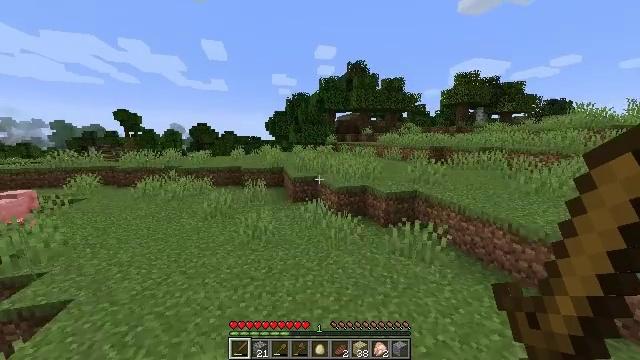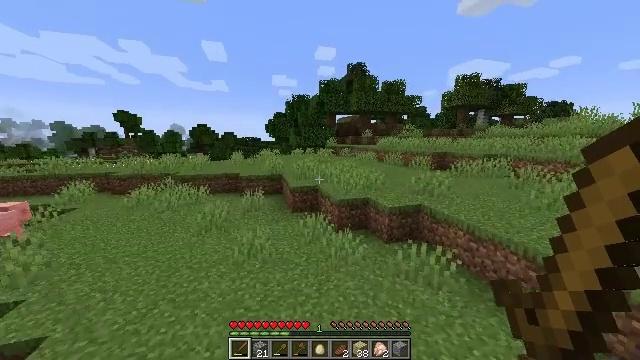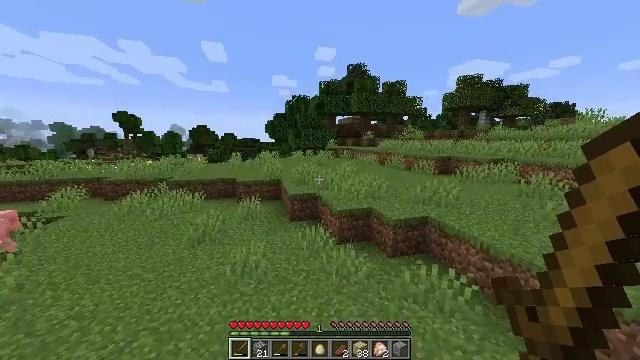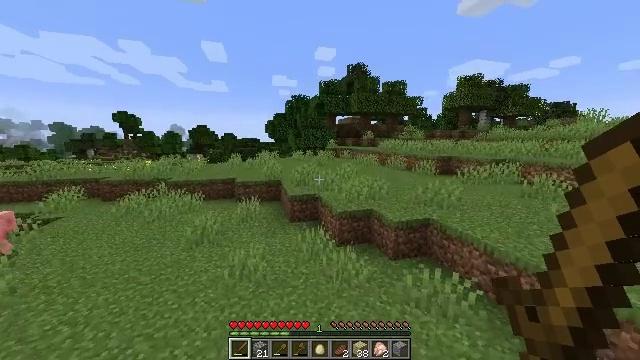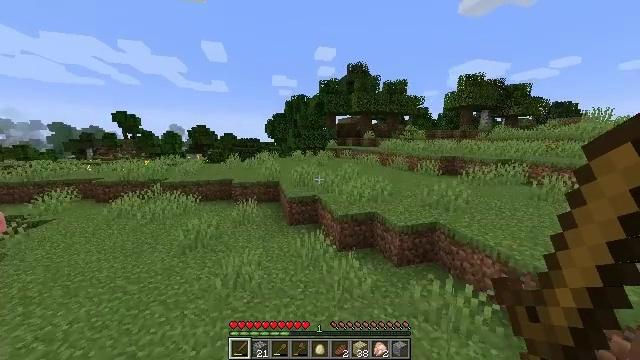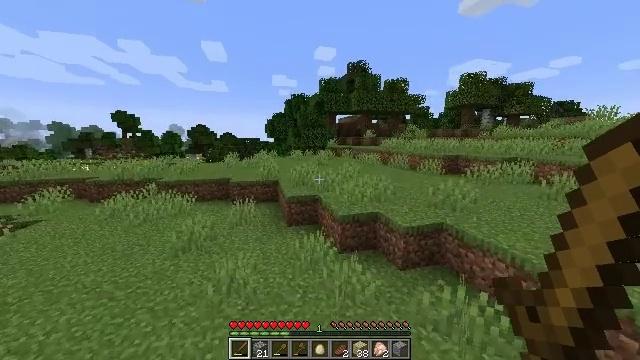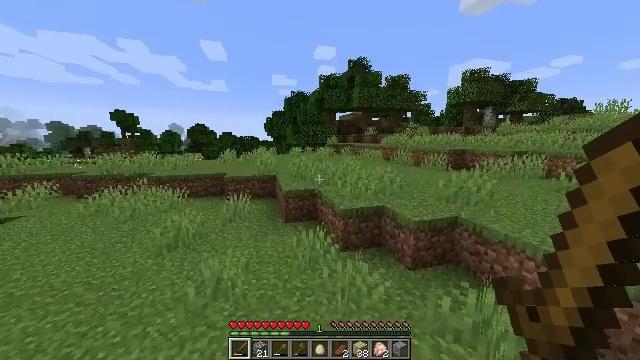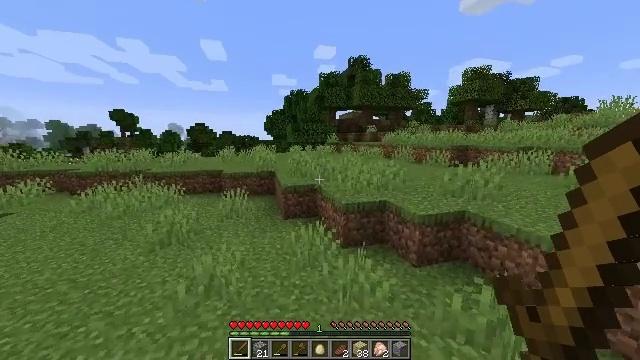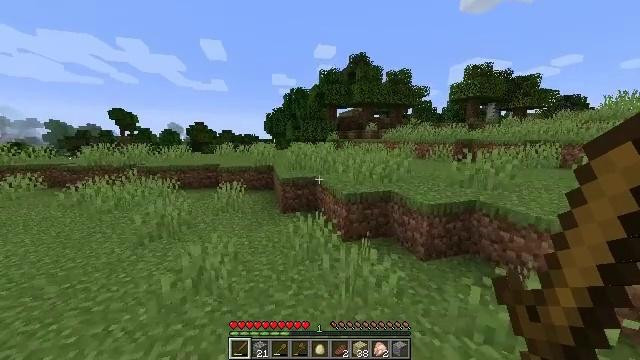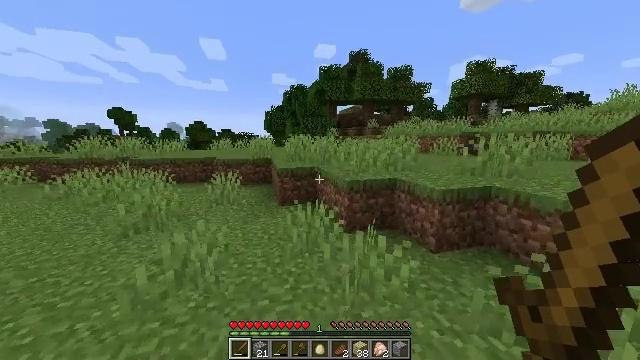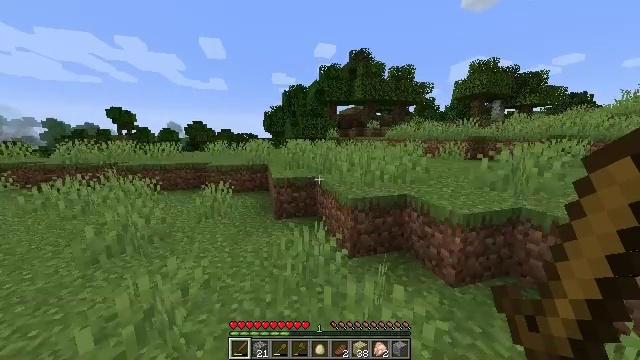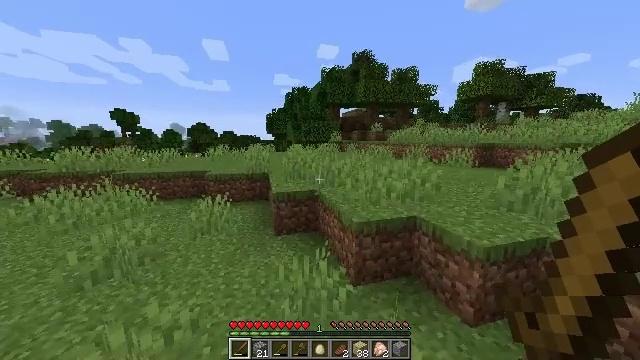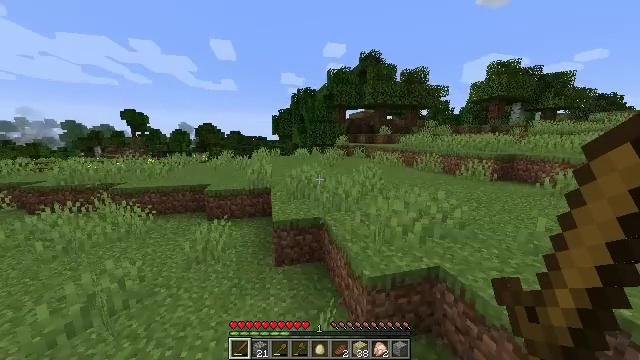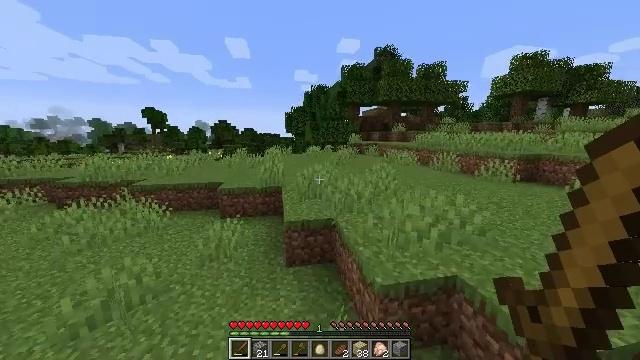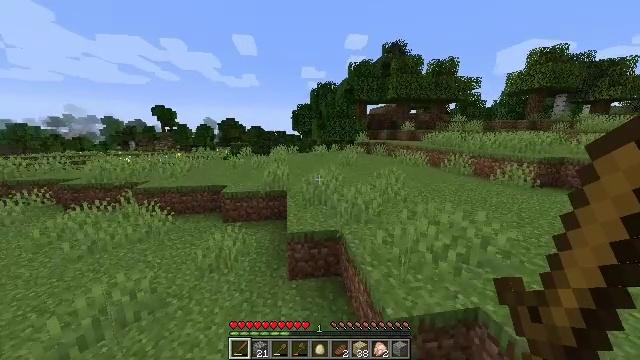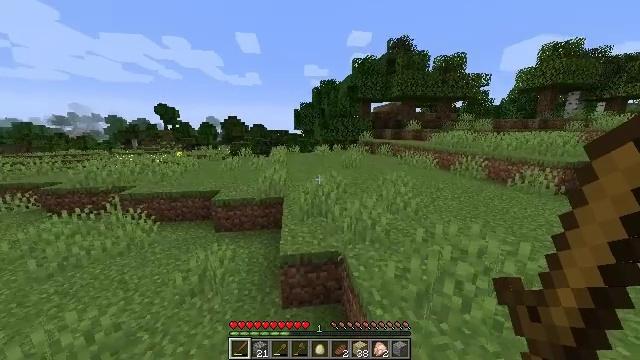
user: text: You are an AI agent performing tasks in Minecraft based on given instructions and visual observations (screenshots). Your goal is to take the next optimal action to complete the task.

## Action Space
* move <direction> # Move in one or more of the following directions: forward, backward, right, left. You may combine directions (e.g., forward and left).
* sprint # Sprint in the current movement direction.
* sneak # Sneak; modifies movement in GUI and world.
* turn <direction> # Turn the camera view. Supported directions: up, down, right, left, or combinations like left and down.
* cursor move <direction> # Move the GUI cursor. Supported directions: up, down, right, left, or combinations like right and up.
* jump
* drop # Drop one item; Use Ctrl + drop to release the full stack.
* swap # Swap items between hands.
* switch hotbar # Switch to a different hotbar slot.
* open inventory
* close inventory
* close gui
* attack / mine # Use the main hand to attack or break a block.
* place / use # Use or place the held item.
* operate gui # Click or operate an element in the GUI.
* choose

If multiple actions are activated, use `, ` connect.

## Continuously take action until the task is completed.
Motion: motion action
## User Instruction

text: Gather birch leaves using hands or shears.
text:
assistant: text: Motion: move forward, sprint, jump
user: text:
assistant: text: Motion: move forward, sprint, jump
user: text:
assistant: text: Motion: move forward, sprint, jump
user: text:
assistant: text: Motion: move forward, sprint, jump
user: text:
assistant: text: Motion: move forward, sprint, jump
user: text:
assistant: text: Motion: move forward, sprint, jump
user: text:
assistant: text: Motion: move forward, sprint, jump
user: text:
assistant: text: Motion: move forward, sprint, jump
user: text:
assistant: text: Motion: move forward, sprint, jump
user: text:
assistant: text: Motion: move forward, sprint, jump
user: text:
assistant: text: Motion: move forward, sprint, jump
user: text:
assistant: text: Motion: move forward, sprint, turn left, jump
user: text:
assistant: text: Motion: move forward, sprint, turn left, jump
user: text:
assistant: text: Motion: move forward, sprint, turn left, jump
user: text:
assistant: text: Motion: move forward, sprint, jump
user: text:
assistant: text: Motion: move forward, sprint, turn down, jump
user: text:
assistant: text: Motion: move forward, sprint, turn down, jump
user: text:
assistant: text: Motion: move forward, sprint, turn down, jump
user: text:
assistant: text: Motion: move forward, sprint, jump
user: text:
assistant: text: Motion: move forward, sprint, jump
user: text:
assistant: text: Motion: move forward, sprint, jump
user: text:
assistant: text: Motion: move forward, sprint, jump
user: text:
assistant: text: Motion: move forward, sprint, jump
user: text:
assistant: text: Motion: move forward, sprint, jump
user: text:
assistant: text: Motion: move forward, sprint, turn right, jump
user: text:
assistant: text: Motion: move forward, sprint, turn right, jump
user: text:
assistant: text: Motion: move forward, sprint, turn right and up, jump
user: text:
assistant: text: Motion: move forward, sprint, turn right and up, jump
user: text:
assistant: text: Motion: move forward, sprint, turn right, jump
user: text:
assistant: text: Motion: move forward, sprint, turn right, jump